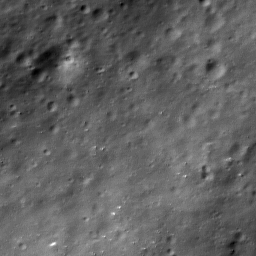
Host type: background_regolith
Lunar coordinates: latitude nan, longitude nan